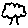
Label: tree